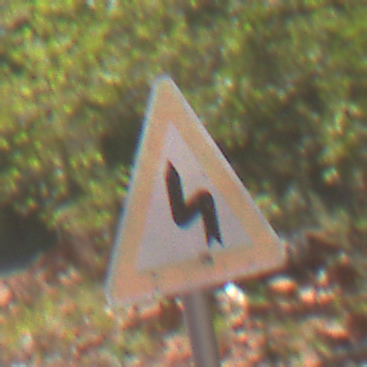
Verkehrszeichen: DoppelkurveZunaechstLinks
Umgebung: Outdoor, Nature
Tageszeit: MorningAfternoon
Wetter: Clear
Licht: Natural
Jahreszeit: Summer
Kontrast: HighContrast